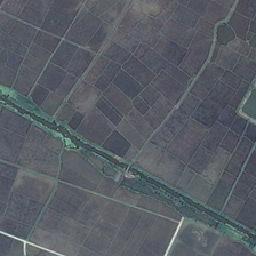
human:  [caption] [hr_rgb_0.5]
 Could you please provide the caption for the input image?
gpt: There's a stream in the brown data area.

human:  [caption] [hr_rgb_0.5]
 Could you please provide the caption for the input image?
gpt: a small rectilinear river is in many pieces of brown agricultural land.

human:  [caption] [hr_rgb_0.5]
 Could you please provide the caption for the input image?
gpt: A small straight river is in many parts of brown farmland.

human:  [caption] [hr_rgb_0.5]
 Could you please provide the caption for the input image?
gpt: There is a straight river in many brown fields.

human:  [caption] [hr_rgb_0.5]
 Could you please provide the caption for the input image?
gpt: A small straight river is in many pieces of brown land.